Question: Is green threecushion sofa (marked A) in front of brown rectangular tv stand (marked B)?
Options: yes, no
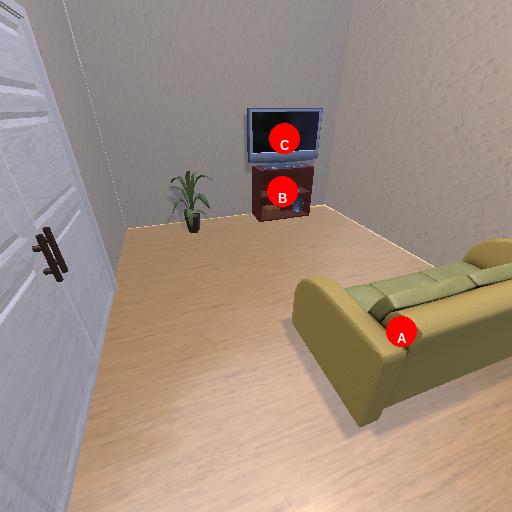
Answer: yes